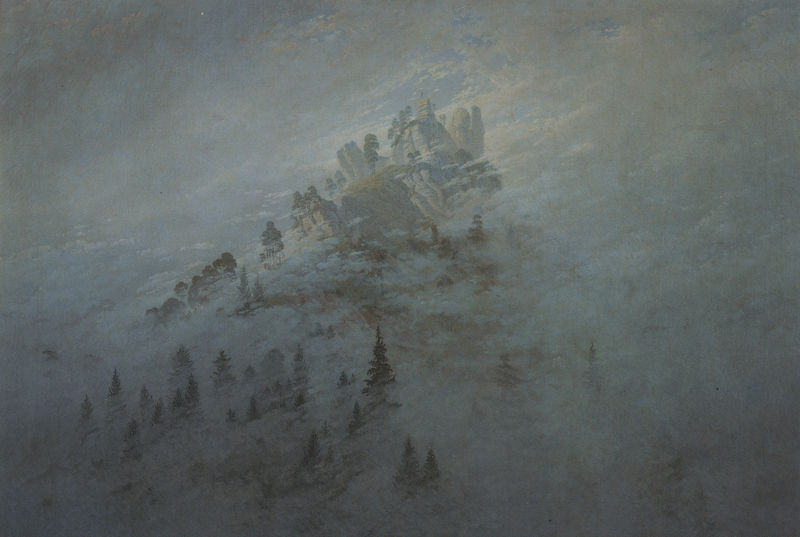
Titel: Morgennebel im Gebirge
Künstler: Caspar David Friedrich
Standort: Rudolstadt
Institution: Thüringer Landesmuseum Heidecksburg
Schlagwörter: baum, berg, blau, dunkel, felsen, gemälde, himmel, weiß, wolken, bäume, grün, landschaft, braun, frankreich, grau, hell, licht, schnee, beige, spitze, steine, kalt, natur, wind, spitzen, wald, genre, bewölkt, düster, abhang, berge, fels, gebirge, gipfel, hang, grafik, nebel, berglandschaft, lawine, steil, winter, friedrich, romantik, tannen, sturm, unwetter, wehen, wetter, hoch, unscharf, ruine, burg, höhe, neblig, alpen, bergspitze, schweiz, dynamik, fichte, nadelbaum, tanne, verschwommen, romantisch, lanschaft, karg, nadelbäume, fichten, schneefall, caspar david friedrich, baumwipfel, wipfel, david, drama, schneien, verschneit, flüchtig, caspar, wolkenloch, schneesturm, strurm, fegen, tannenspitzen, ephemer, berng, lichten, romantishc, schneetreiben, gipfe, tannenspitze, berge tannen nebel himmel felsen, dohle, winterüweiß